Question: What is the value of this measurement?
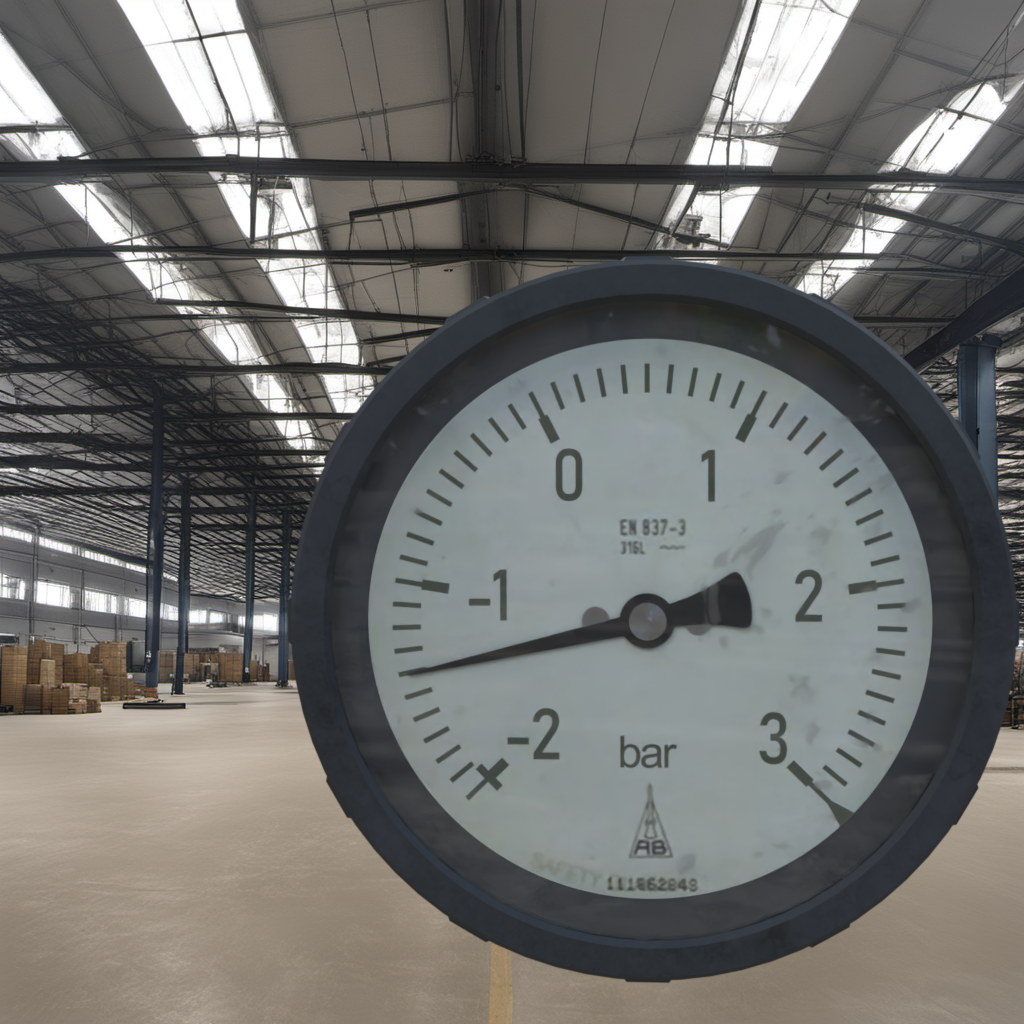
Answer: The result is -1.45
Question: What is the reading range of the measurement in the image?
Answer: The range is from -2 to 3
Question: What is the minimum and maximum reading range of the measurement in the image?
Answer: The minimum value is -2 and the maximum value is 3